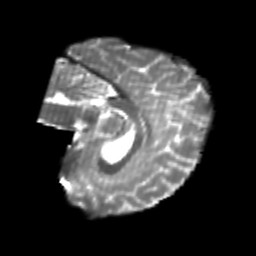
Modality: T2w
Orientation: sagittal
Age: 23
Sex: female
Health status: healthy
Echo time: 0.074 s